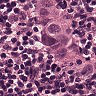
Metastatic tissue present: yes